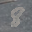
Label: 8